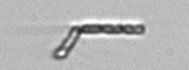
Label: Chaetoceros